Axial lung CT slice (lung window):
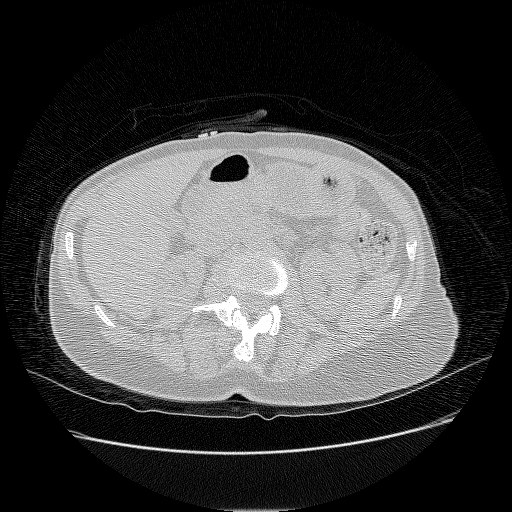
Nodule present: no